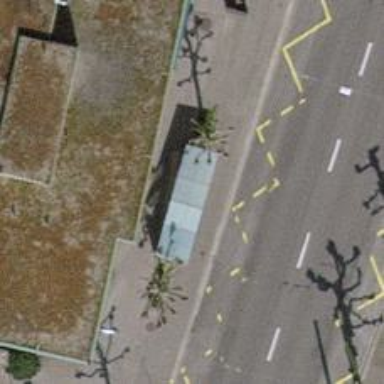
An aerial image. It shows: Bus stop with shelter. It is platform for public transport.